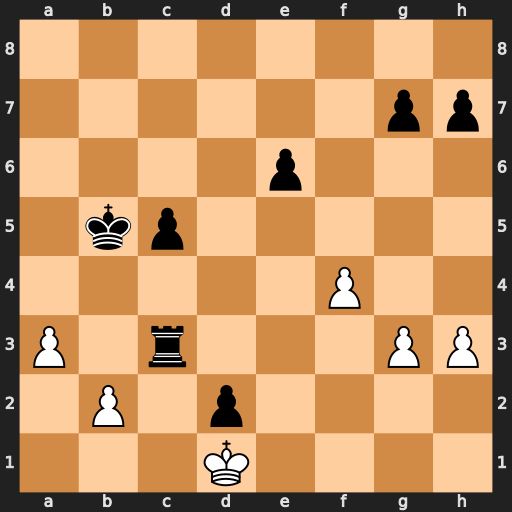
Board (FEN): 8/6pp/4p3/1kp5/5P2/P1r3PP/1P1p4/3K4
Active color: w
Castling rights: -
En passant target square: -
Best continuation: bxc3 Kc4 Kxd2